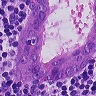
Metastatic tissue present: yes